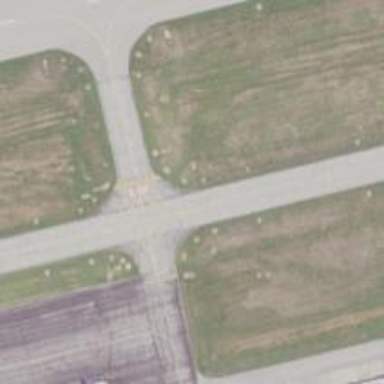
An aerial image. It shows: View of taxiway at the airport.